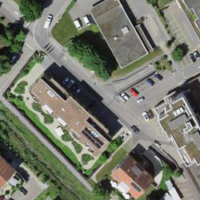
EUNIS habitat code: 55
Species observed at this site:
Sonchus arvensis